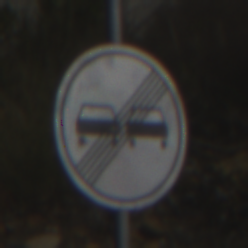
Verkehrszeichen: EndeUeberholverbot
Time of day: MorningAfternoon
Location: Outdoor (RoadRail)
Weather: PartlyCloudy
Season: NotSpecified
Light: Natural